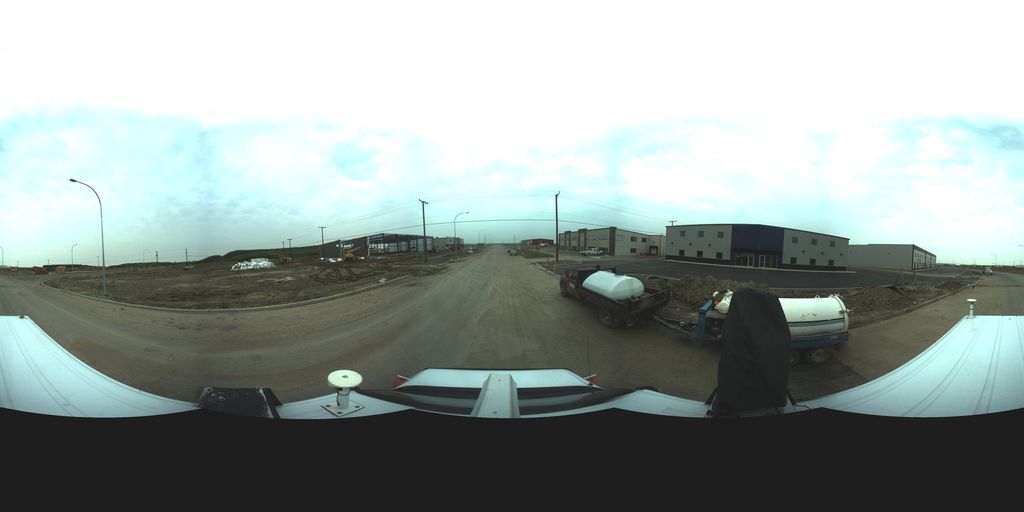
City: saskatoon